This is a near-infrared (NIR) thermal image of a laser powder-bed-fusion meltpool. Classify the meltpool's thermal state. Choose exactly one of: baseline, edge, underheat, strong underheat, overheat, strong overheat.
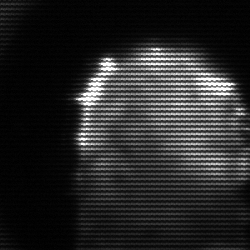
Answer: baseline